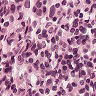
Metastatic tissue present: no